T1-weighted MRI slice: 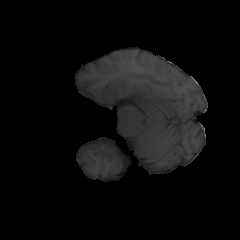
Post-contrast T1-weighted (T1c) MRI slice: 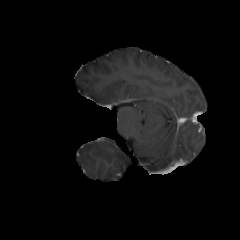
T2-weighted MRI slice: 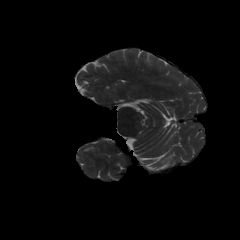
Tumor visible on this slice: no